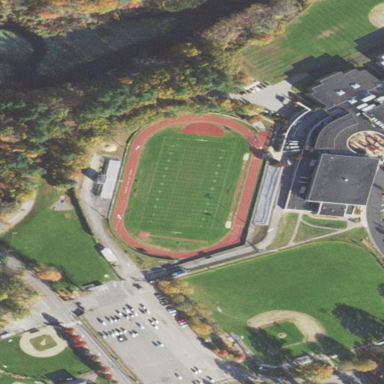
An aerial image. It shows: American football pitch.